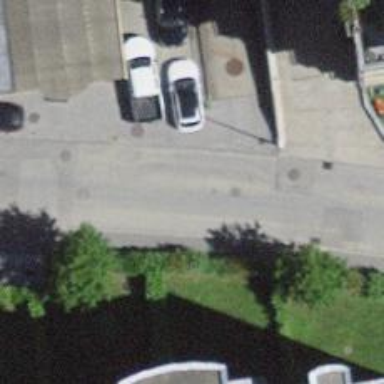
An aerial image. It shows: Residential road with asphalt surface and sidewalk on the left side.